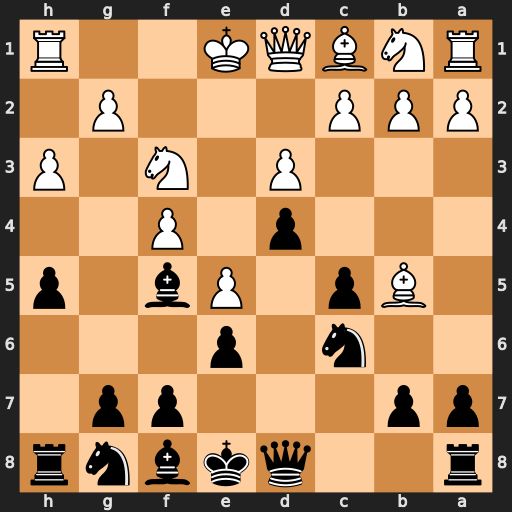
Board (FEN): r2qkbnr/pp3pp1/2n1p3/1Bp1Pb1p/3p1P2/3P1N1P/PPP3P1/RNBQK2R
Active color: b
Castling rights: KQkq
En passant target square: -
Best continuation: Qa5+ Nfd2 Qxb5